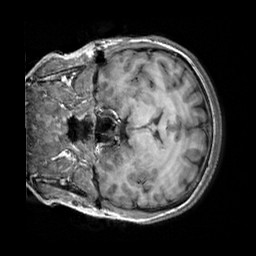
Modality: T1w
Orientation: coronal
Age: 41
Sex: female
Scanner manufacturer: siemens
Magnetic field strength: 3 T
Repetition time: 2.3 s
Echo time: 0.00303 s